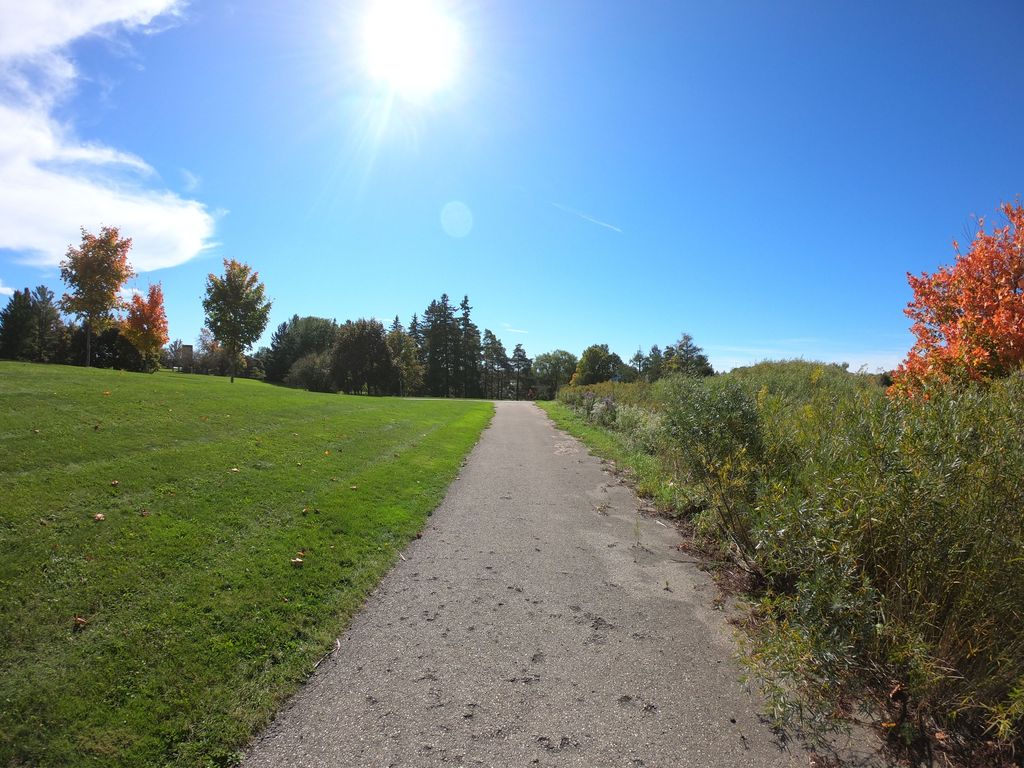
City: kitchener-waterloo